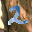
Label: 2